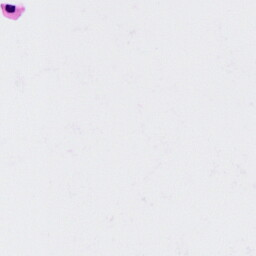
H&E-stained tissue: Cervix